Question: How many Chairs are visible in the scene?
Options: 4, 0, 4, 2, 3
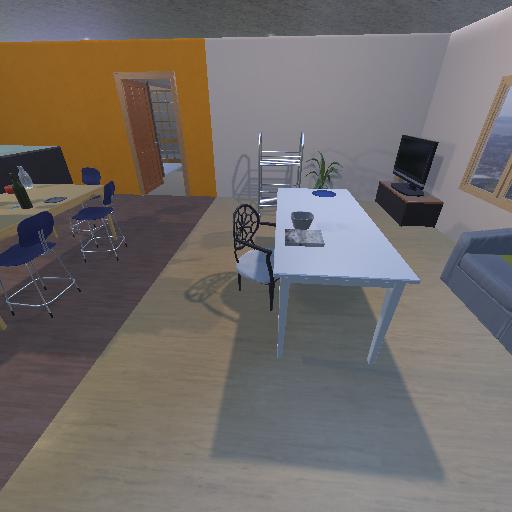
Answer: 4